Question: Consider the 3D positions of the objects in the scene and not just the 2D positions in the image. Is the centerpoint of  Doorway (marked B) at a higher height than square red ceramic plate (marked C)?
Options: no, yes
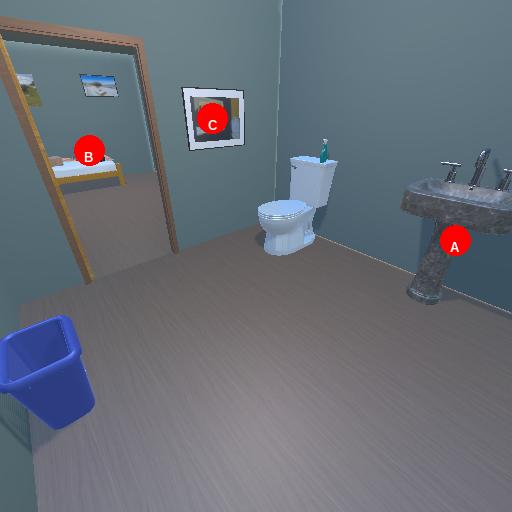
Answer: no